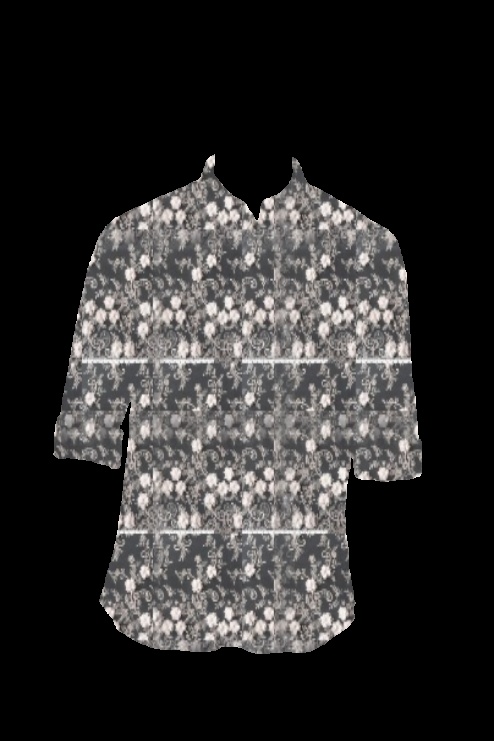
black white flower print tee